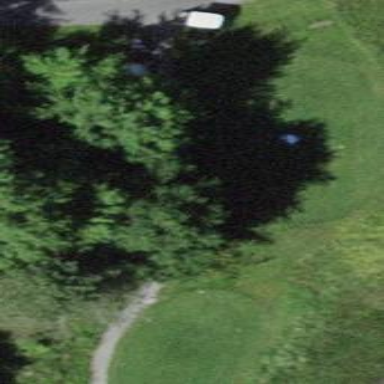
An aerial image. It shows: Golf tee.